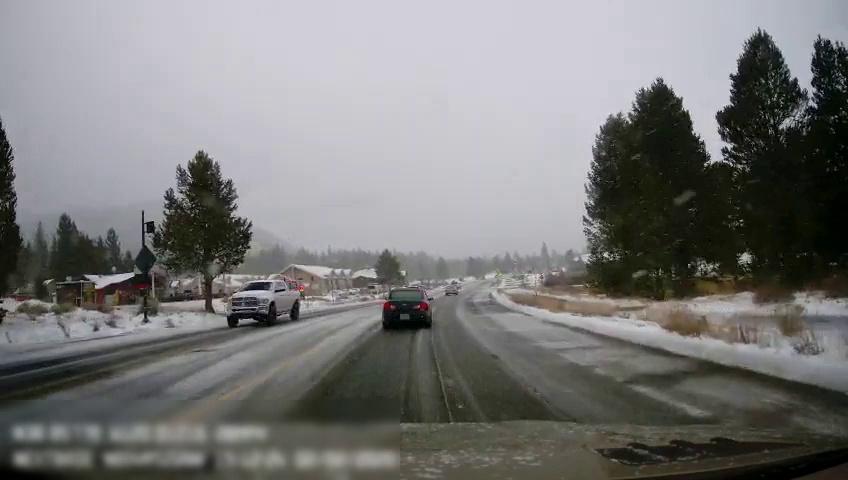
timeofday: Day
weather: Snowy
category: Drivable Space
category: Vehicles | Truck
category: Vehicles | Truck
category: Vehicles | Car
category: Vehicles | SUV
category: Vehicles | Car
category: Lanes | Current Lane